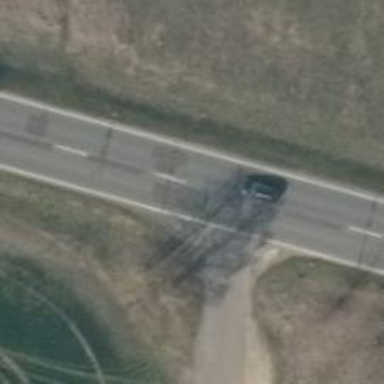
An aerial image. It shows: Primary road with asphalt surface.